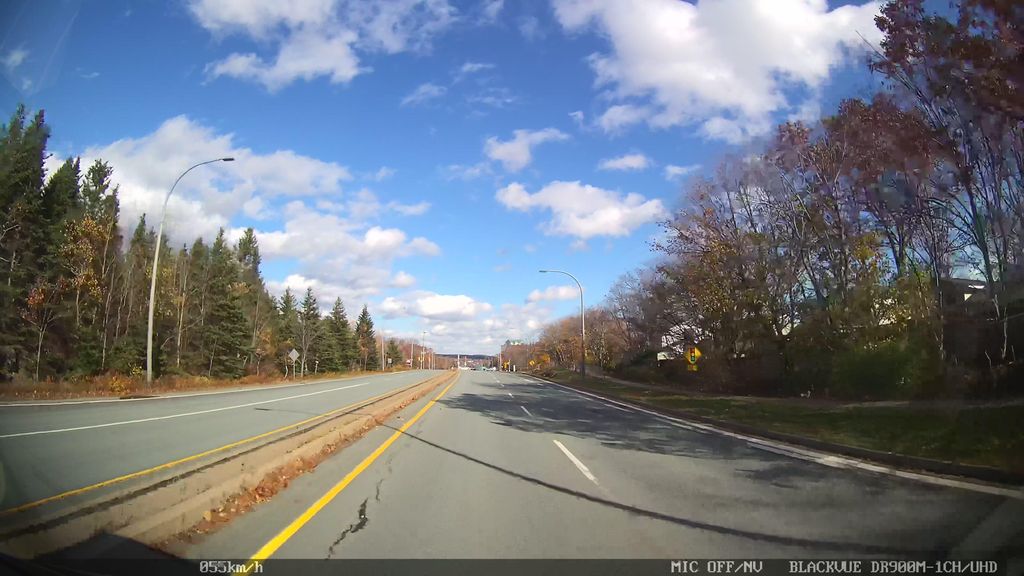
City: halifax